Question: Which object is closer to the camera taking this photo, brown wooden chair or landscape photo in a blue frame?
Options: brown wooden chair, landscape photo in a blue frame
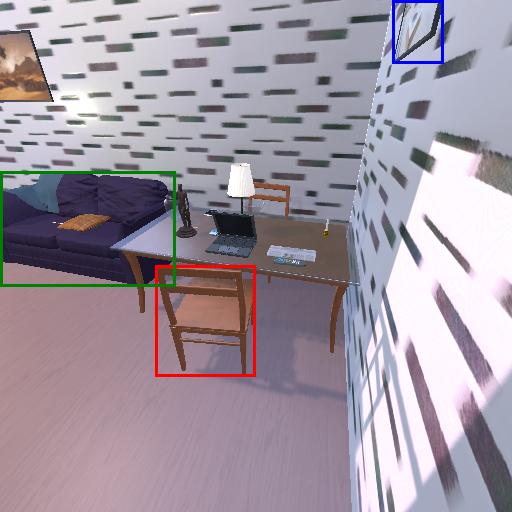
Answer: brown wooden chair